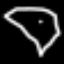
Label: diamond